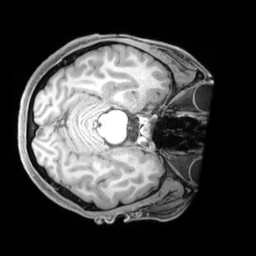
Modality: T1w
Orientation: axial
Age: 25
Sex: male
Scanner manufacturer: siemens
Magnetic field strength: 3 T
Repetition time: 1.97 s
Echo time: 0.00206 s